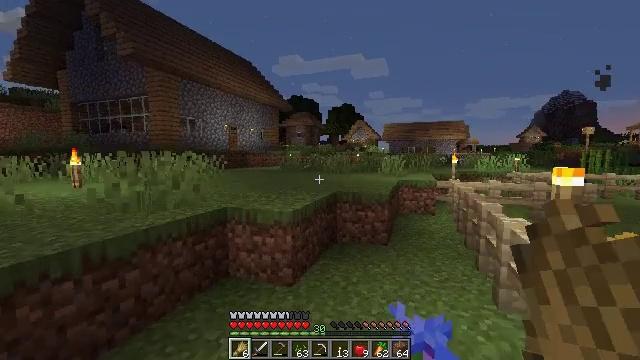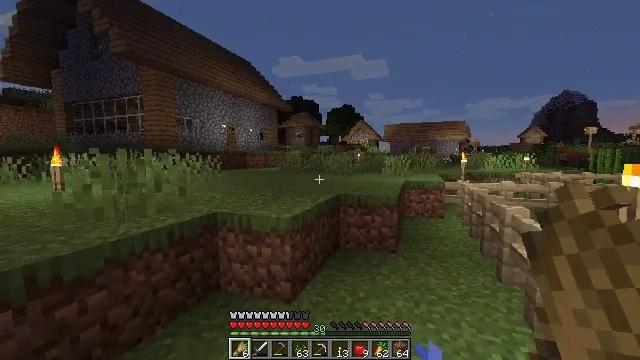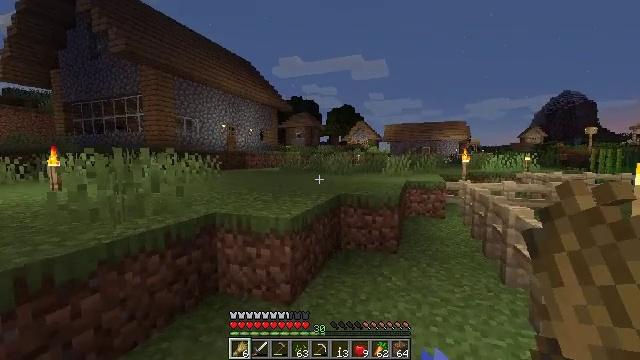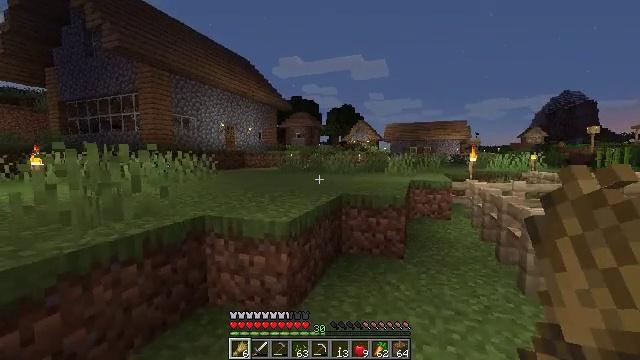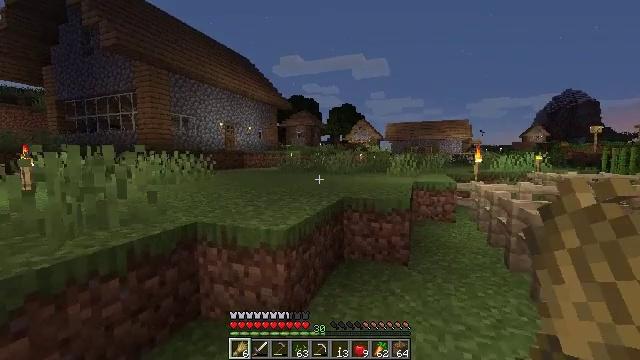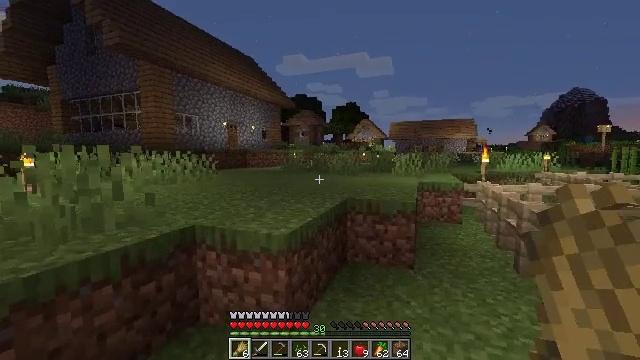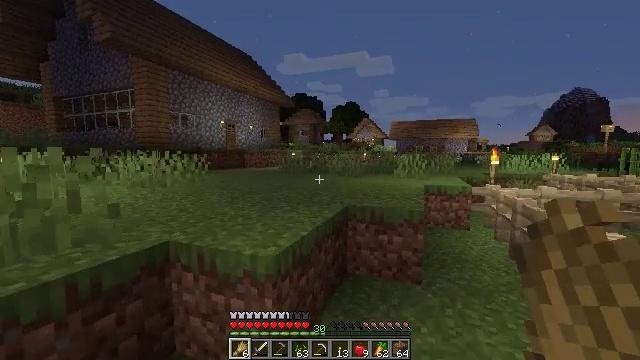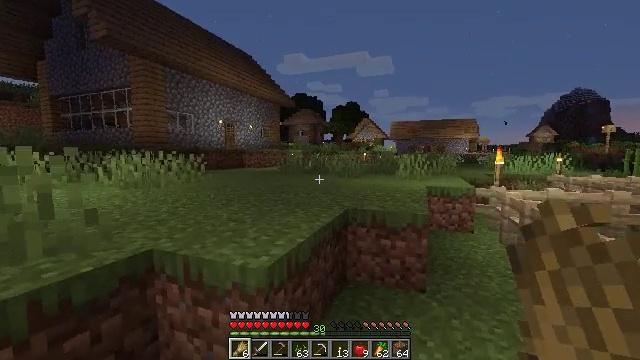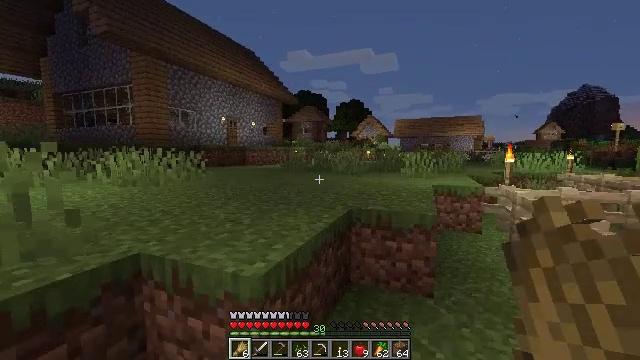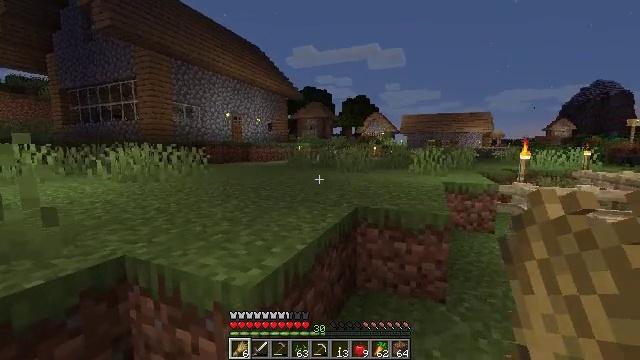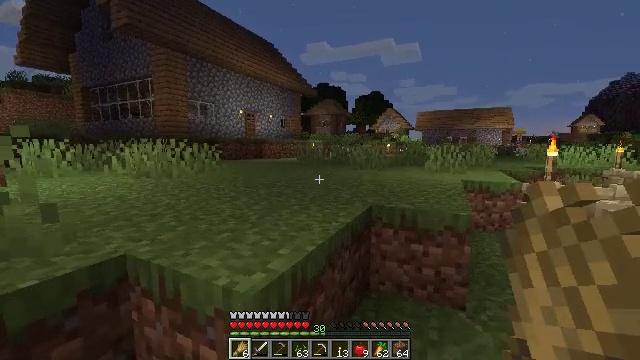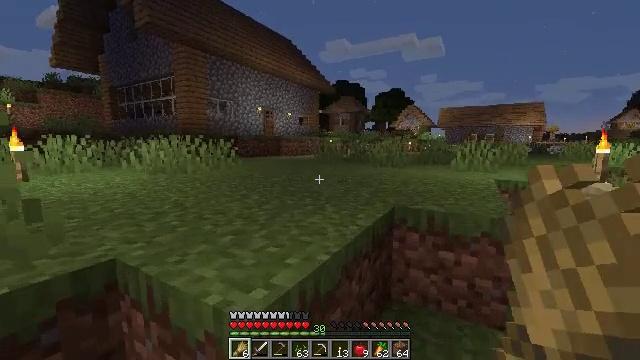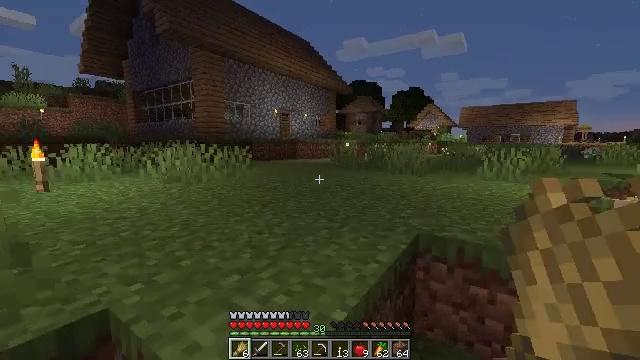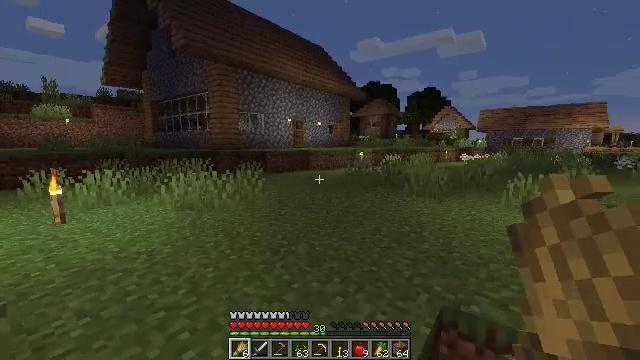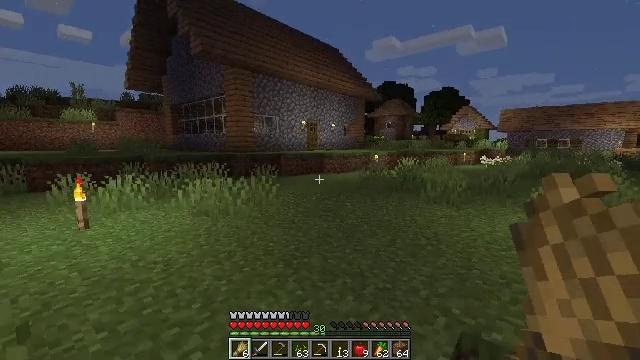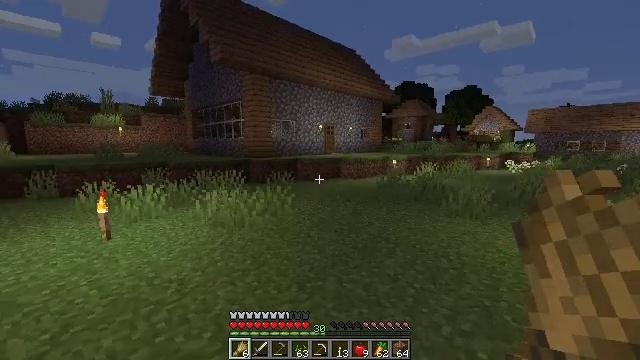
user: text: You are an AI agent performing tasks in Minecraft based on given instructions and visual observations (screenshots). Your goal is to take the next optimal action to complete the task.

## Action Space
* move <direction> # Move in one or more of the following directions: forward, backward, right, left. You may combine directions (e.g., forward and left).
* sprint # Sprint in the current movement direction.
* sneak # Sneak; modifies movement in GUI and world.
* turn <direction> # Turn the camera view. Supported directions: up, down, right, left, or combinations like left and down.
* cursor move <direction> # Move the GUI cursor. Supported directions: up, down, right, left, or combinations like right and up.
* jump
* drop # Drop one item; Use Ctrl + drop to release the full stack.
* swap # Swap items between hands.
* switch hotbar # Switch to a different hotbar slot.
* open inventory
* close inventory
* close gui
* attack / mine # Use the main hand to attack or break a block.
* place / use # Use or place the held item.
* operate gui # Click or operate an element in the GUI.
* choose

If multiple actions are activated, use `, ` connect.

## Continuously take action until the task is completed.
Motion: motion action
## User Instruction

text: Collect oak log for crafting.
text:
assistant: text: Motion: move forward
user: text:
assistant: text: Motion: move forward
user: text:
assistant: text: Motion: move forward
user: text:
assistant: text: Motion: move forward
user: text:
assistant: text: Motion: move forward
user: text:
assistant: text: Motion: move forward
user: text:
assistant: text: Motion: move forward
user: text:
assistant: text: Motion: move forward
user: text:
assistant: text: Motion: move forward, turn left
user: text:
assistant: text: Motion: move forward, turn left
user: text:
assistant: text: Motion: move forward, turn left
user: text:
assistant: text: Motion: move forward, turn left, jump
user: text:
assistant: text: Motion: move forward, turn left, jump
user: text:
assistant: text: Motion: move forward, turn left, jump
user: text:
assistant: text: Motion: move forward, turn left, jump
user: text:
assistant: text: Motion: move forward, turn left, jump
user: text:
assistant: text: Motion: move forward
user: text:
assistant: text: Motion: move forward
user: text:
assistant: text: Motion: move forward
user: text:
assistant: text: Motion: move forward, sprint
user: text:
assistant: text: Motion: move forward, sprint
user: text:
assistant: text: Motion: move forward, sprint
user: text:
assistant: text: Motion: move forward, sprint, turn left
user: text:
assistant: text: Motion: move forward, sprint, turn left and up
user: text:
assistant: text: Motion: move forward and move right, sprint, turn left and up
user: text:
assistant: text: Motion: move forward and move right, sprint, turn left
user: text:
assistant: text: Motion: move forward and move right, sprint, turn left
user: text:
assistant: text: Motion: move forward and move right, sprint, turn left
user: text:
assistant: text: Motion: move forward and move right, sprint
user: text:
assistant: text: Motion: move forward and move right, sprint